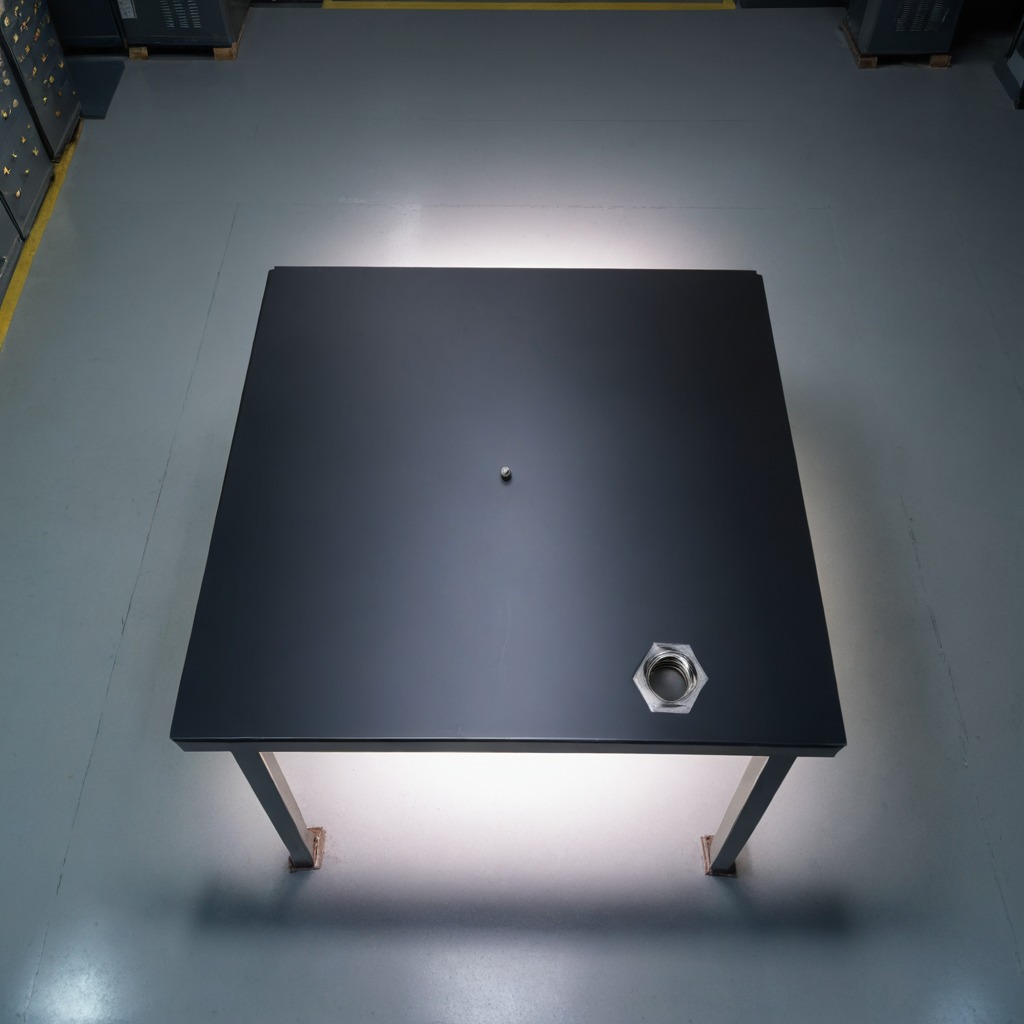
A metal nut is lying on the tabletop.